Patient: sex M, age 68
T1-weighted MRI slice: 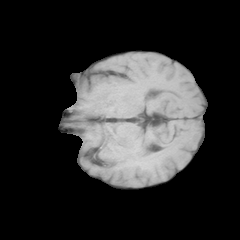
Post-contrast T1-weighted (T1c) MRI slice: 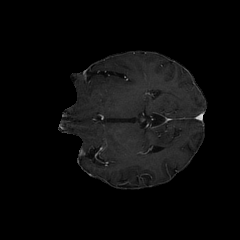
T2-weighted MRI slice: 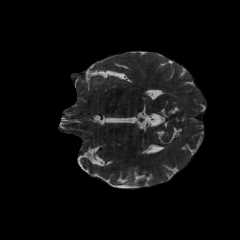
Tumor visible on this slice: no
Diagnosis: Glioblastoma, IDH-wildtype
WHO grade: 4